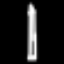
Label: pencil